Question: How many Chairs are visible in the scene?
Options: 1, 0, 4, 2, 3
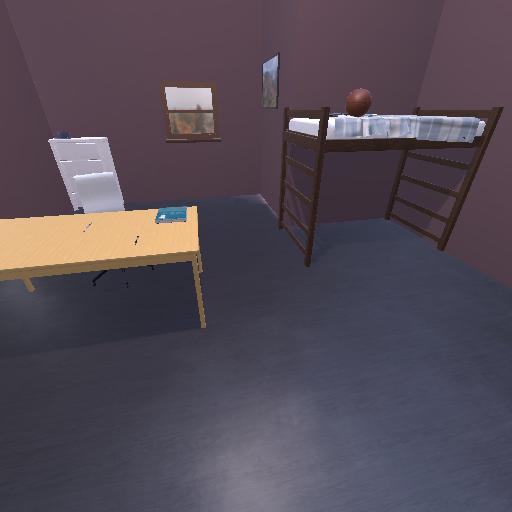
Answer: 1